You are looking at the wavelet scalogram of a bearing's acceleration signal. Determine the bearing's health state. Answer with exactly one of: normal, inner_race, outer_race, ball.
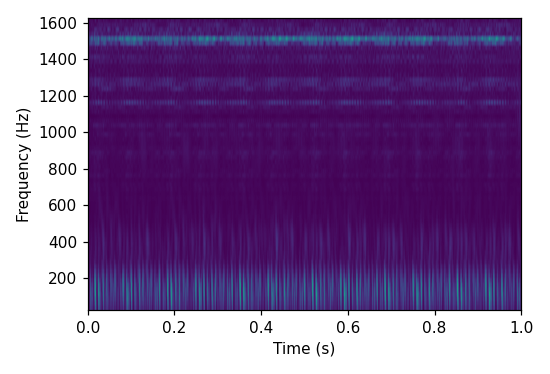
Answer: outer_race